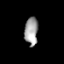
Tissue: prostate
Cell type: T cells
Senescence score: 0.2479
Nuclear area (px): 370
Mean DAPI intensity: 158.786